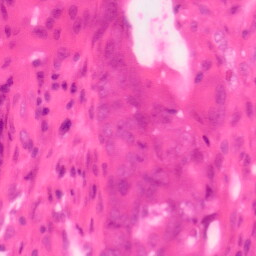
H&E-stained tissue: Colon